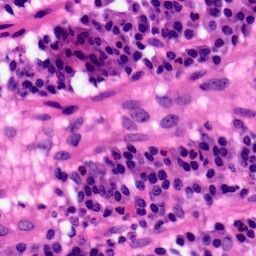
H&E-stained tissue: Pancreatic